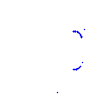
Particle: kaon